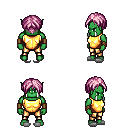
a pixel art fantasy rpg character, male body template, orc, green skin, gold chest armor, gold greaves, pink parted hairstyle, leather bracers, white slippers, four views (front, back, left, right), 2x2 character sprite sheet, small pixel art, hard edges, no anti-aliasing